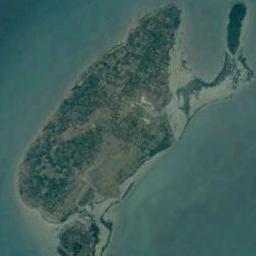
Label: island